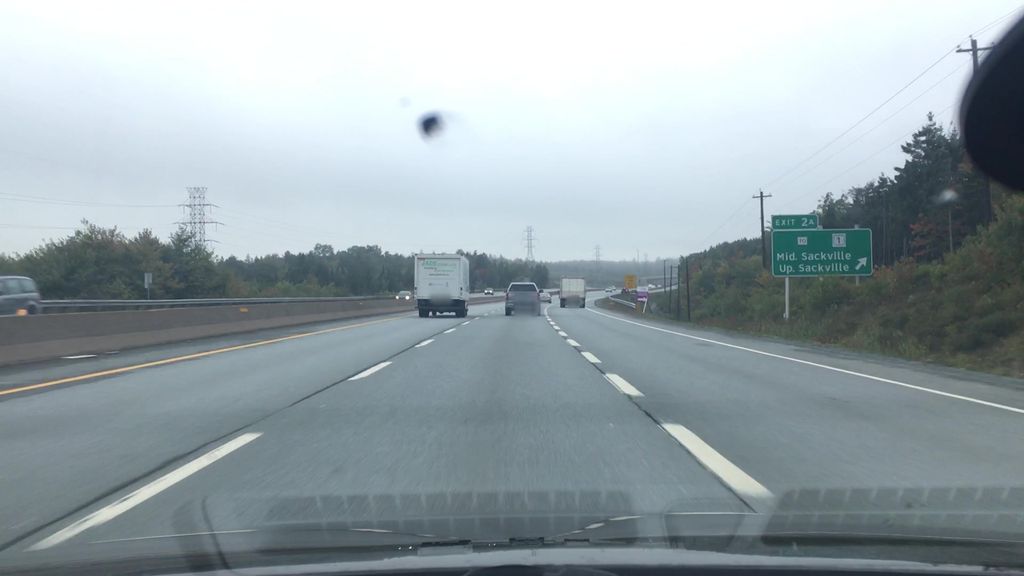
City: halifax